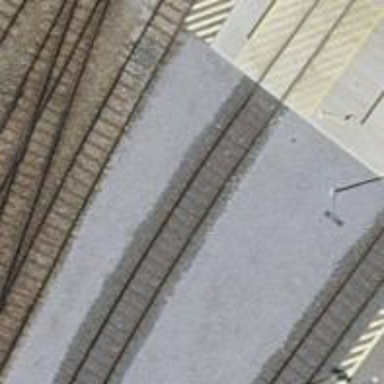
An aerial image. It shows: Single-track railway yard.